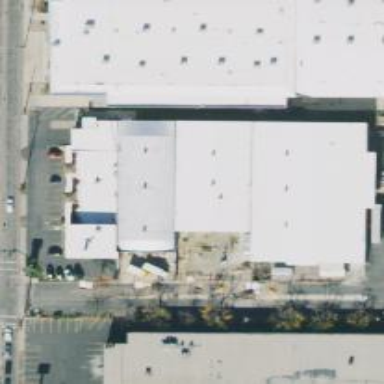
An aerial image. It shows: Commercial building.